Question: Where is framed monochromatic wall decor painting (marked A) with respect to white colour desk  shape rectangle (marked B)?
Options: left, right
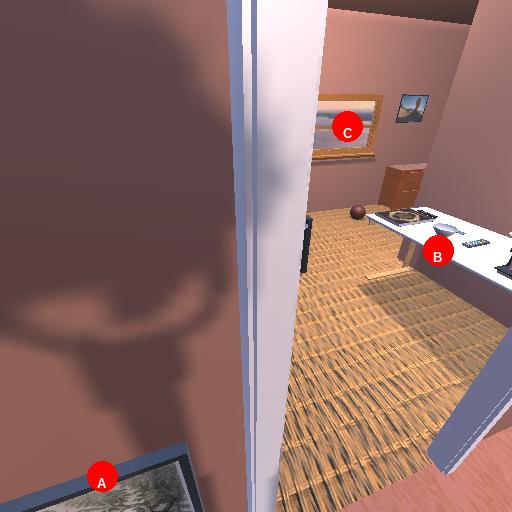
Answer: left